Field crop: maize
Growth stage: 2
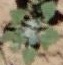
Species: chenopodium